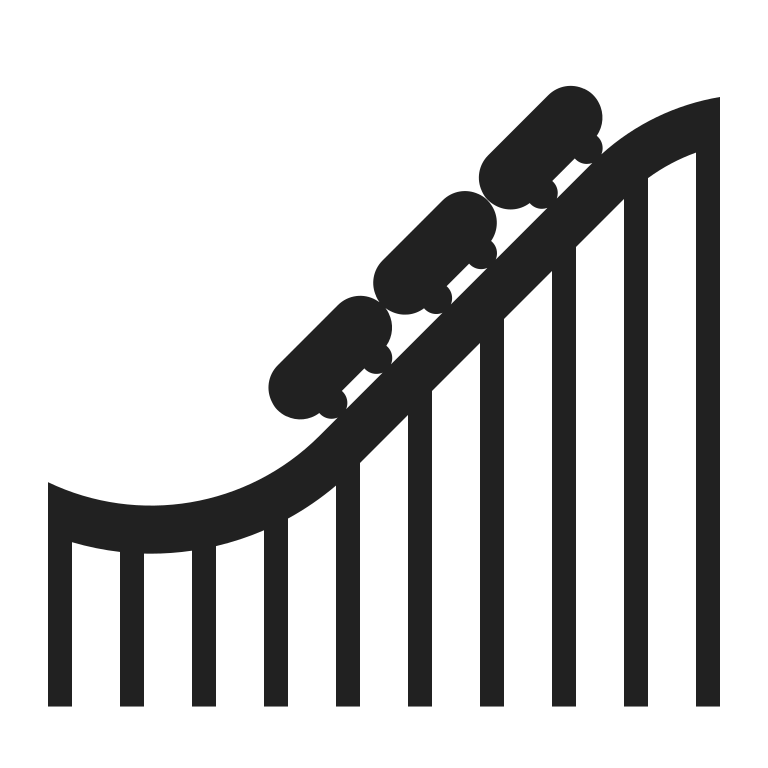
roller coaster high contrast